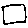
Label: square